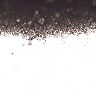
Metastatic tissue present: no